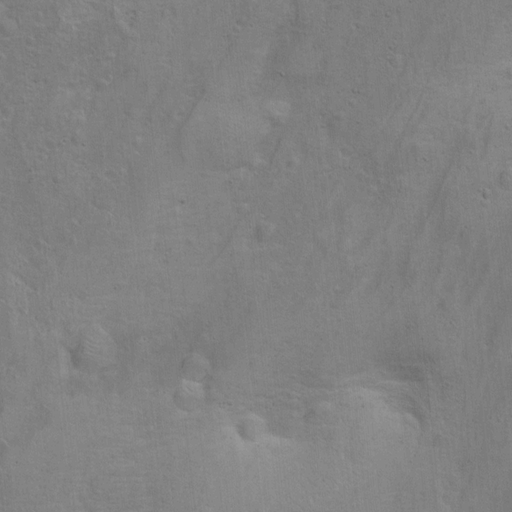
Classes present: Background